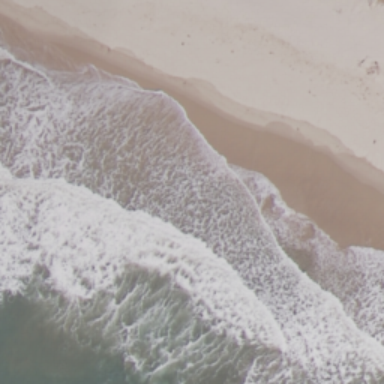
This is a beach with green sea and white sands .